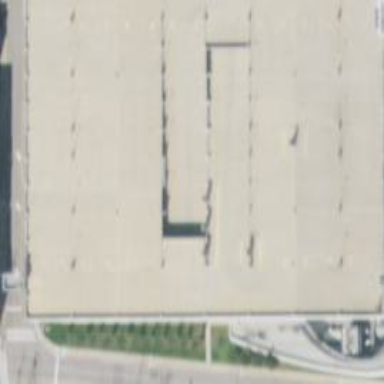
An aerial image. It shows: Multi-storey parking building with concrete surface.